Question: I want to get the exact positions of the div using its class name. Here is the screenshot.. My script which is finding a div position is highlighted in yellow and the div i am looking for is at the bottom highlighted red. Since my script is placed above the div so i am finding the parent div of the document and then comparing the div class with the div class i am looking for and thats how i am getting the positions. The positions are not exact. For example if the Top and Left position of the div is 50,150 then i am getting like 55,155.
'''
function getPosition(element) {
var xPosition = 0;
var yPosition = 0;
var left = 0;
var top = 0;
var i = 0;
while (element) {
xPosition = (element.offsetLeft);
yPosition = (element.offsetTop);
console.log("TOP Pos: "+yPosition+"Left Pos: "+xPosition);
if (i == 1) {
left = xPosition;
top = yPosition;
}
element = element.offsetParent;
i++;
}
return {
x: left,
y: top
};
}
'''
And this is how i am using this method.
'''
function ReadDivPos(selector) {
var _divPos = "";
var parentDoc = window;
while (parentDoc !== parentDoc.parent) {
parentDoc = parentDoc.parent;
}
parentDoc = parentDoc.document;
var parentDiv = parentDoc.getElementsByTagName('div');
var divs = [];
for (var i = 0; i < parentDiv.length; i++) {
if (parentDiv[i].className == "content") {
var pos = getPosition(parentDiv[i]);
var x = pos["x"];
var y = pos["y"];
console.log("Values+ Top: " + y + " Left: " + x);
var w = parentDiv[i].offsetWidth;
_divPos += x + "," + w + "," + y + "," + (x + w) + ","+window.screen.availWidth+"\n";
}
}
console.log("Values+ x: " + _divPos);
return _divPos;
}
'''
This is working fine but i am just wondering is there any other better way to make it done using jquery or any other method. Thanks in advance!.
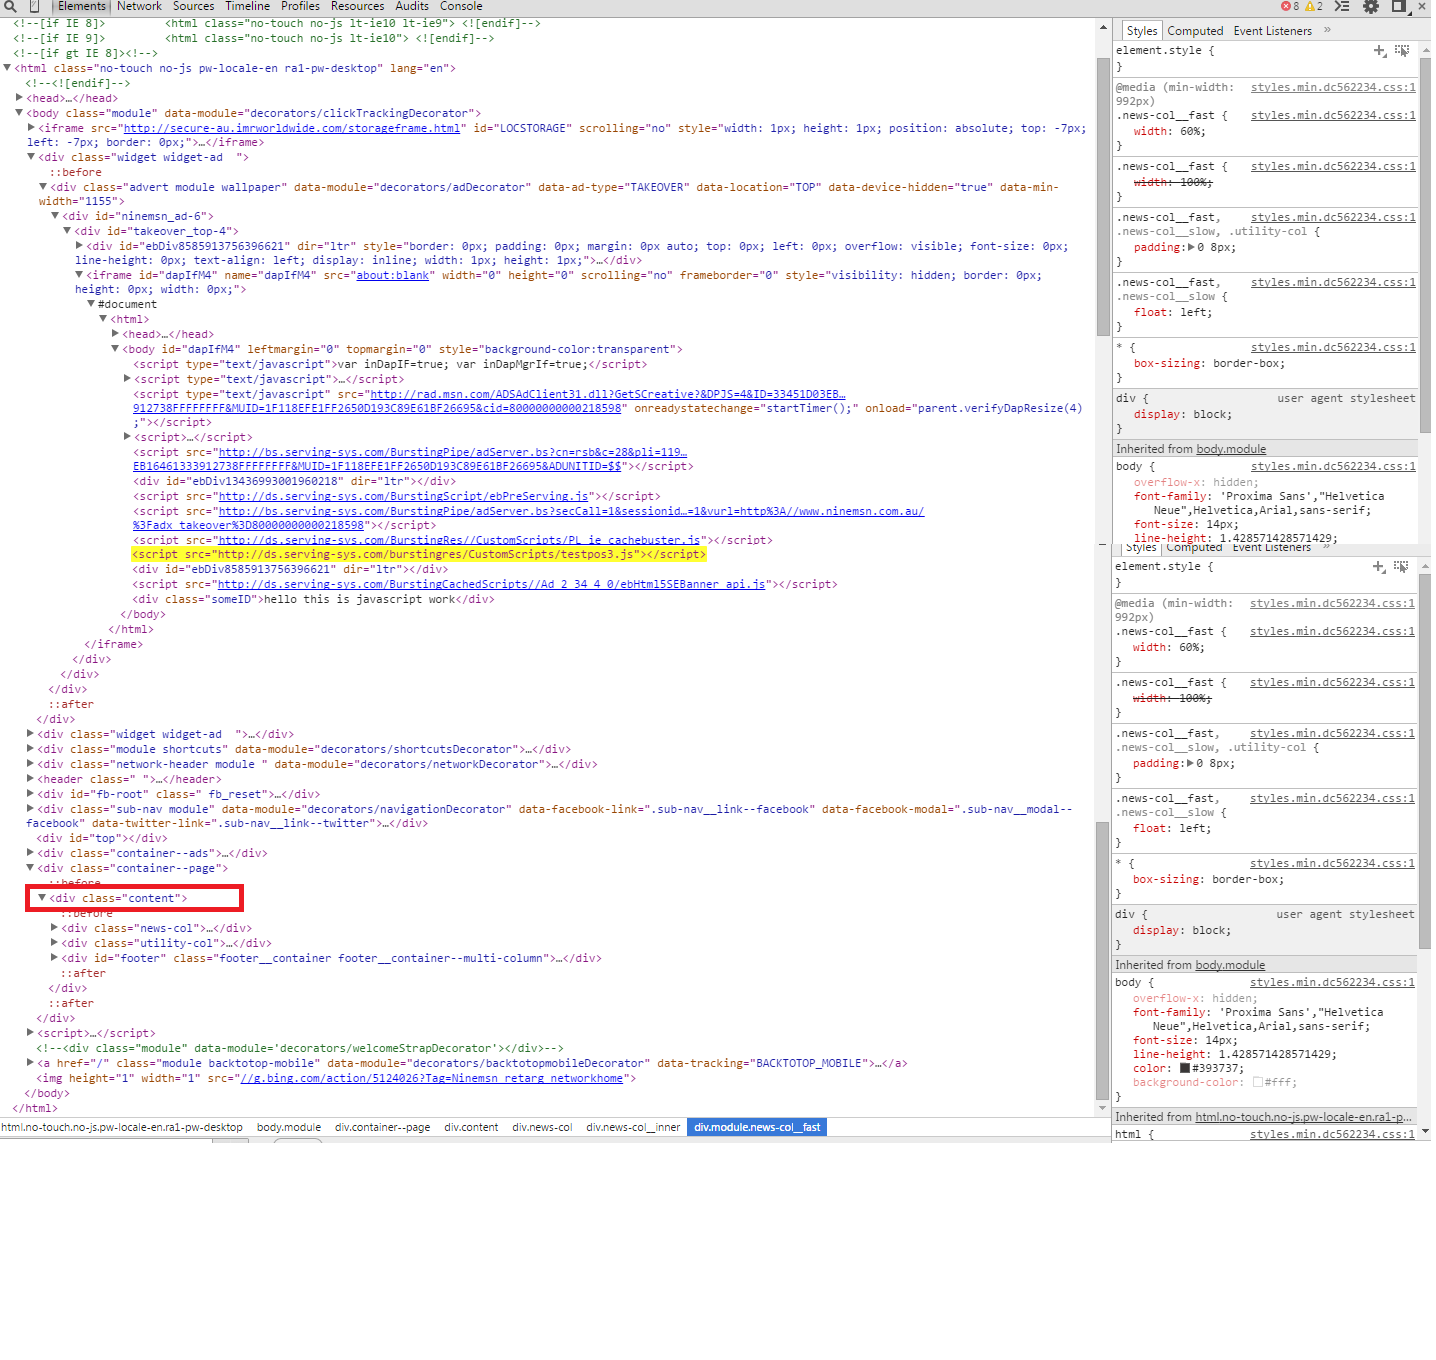
Answer: See :
'''
$(function() {
var x = $(".target").offset().left,
y = $(".target").offset().top;
$(".target").html("x: " + x + " y: " + y);
});
'''
'''
body
{
padding: 0;
}
.target
{
background-color: lightgreen;
width: 7em;
height: 7em;
line-height: 7em;
text-align: center;
left: 100px;
top: 20px;
font-family: Calibri;
position: absolute;
}
'''
'''
<script src="https://ajax.googleapis.com/ajax/libs/jquery/2.1.1/jquery.min.js"></script>
<div class="target"></div>
'''